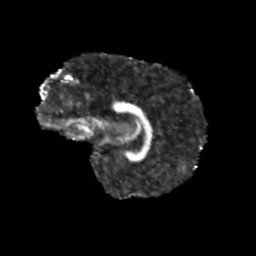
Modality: FA
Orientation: sagittal
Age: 9
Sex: female
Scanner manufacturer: siemens
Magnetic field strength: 3 T
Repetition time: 3.8 s
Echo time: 0.07 s